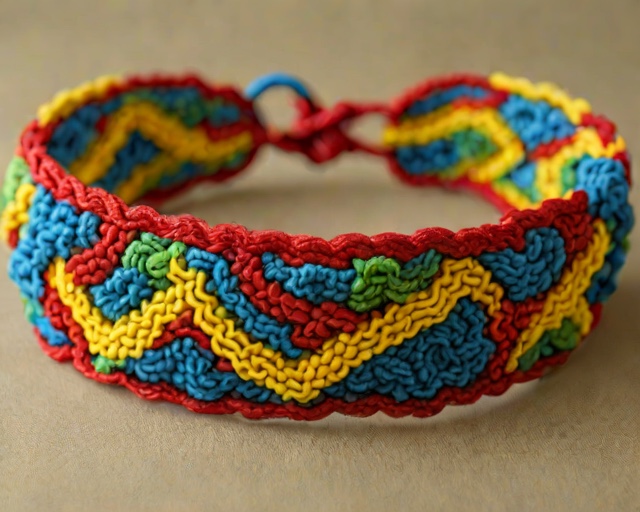
Category: Thank You